Question: What is the value of the measurement in the image?
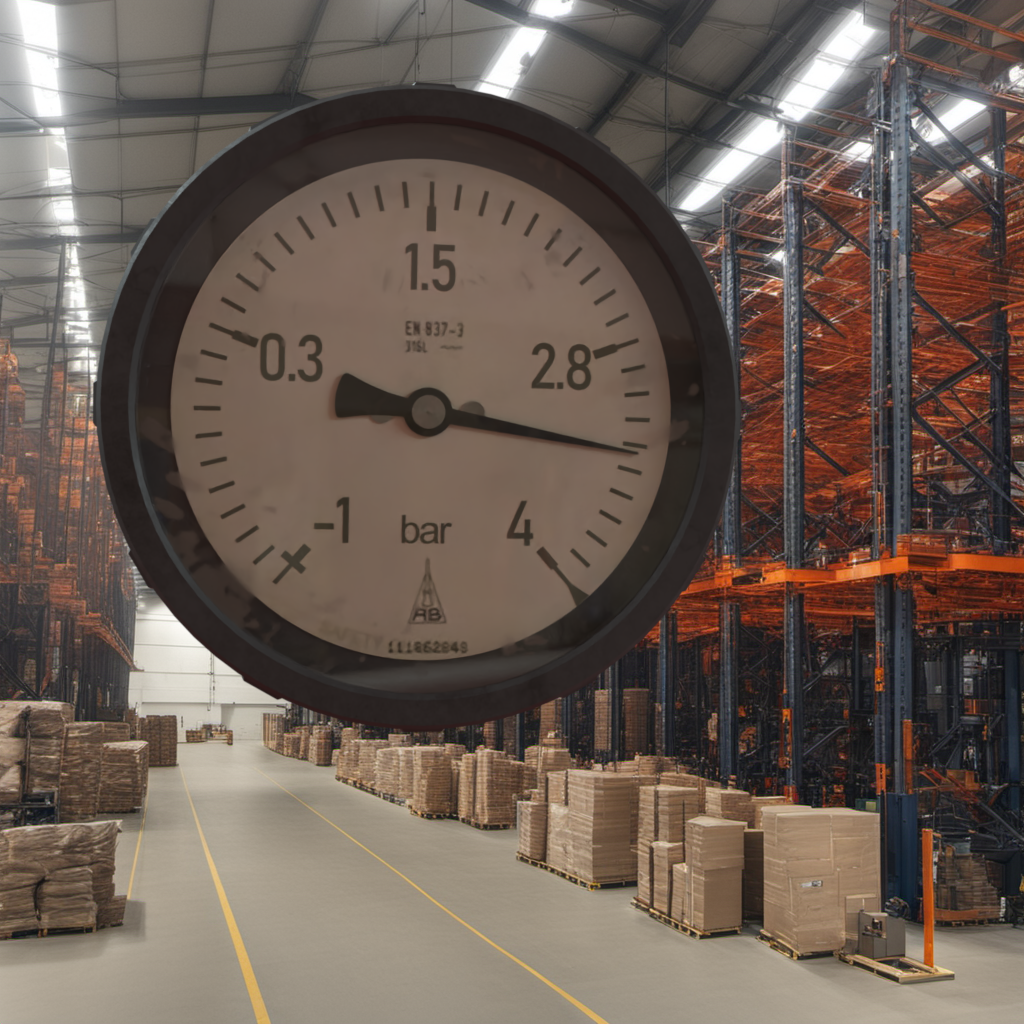
Answer: The result is 3.34
Question: What is the value range of this measurement?
Answer: The range is from -1 to 4
Question: What is the minimum and maximum value range of this measurement?
Answer: The minimum value is -1 and the maximum value is 4